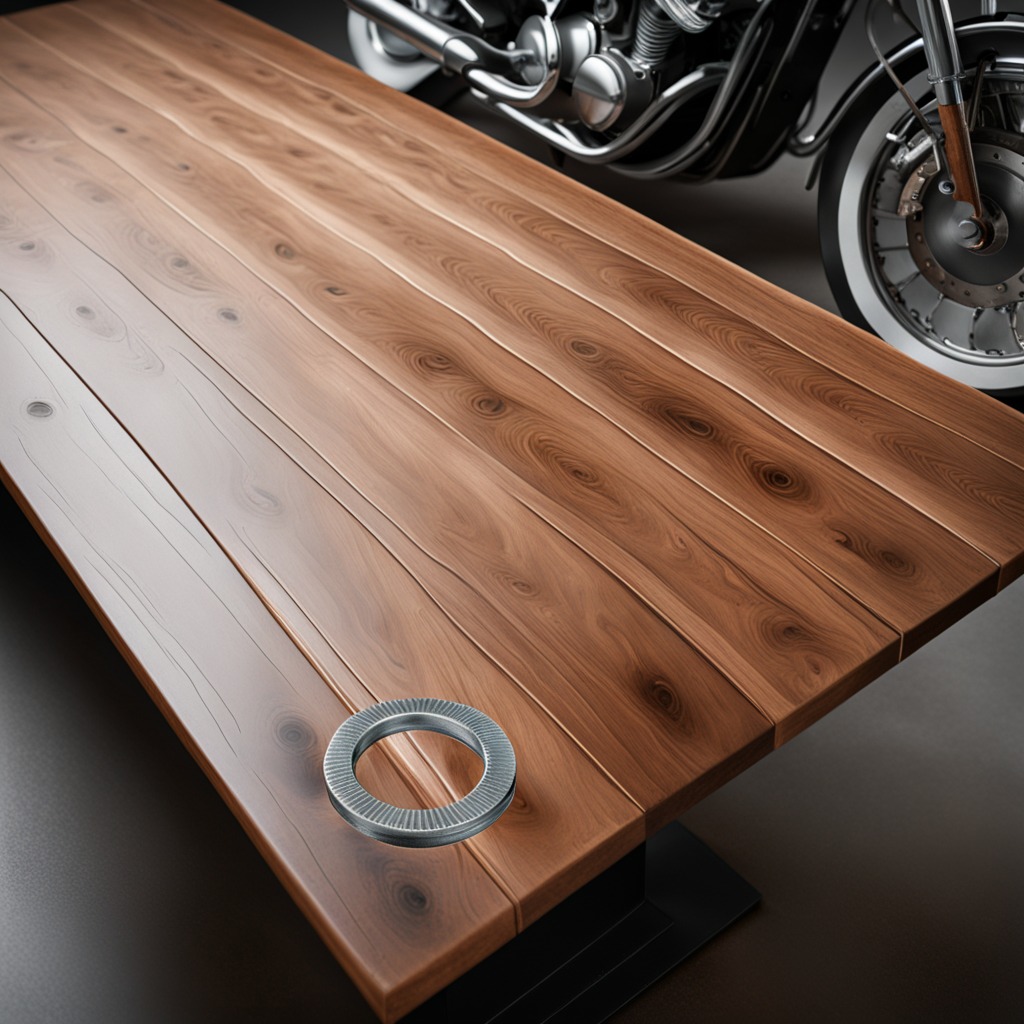
A flat metal washer is lying on the oil-spilled wooden table in a vintage motorcycle garage.